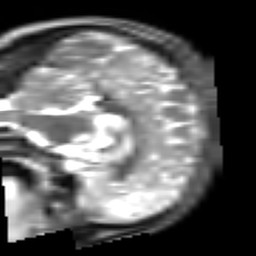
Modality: T2w
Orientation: sagittal